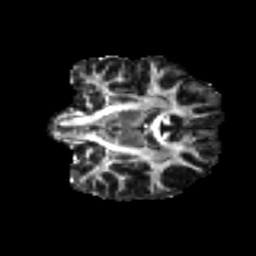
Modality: FA
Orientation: coronal
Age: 22
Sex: female
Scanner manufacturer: ge
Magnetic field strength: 3 T
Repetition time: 7.8 s
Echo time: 0.0606 s